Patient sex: F
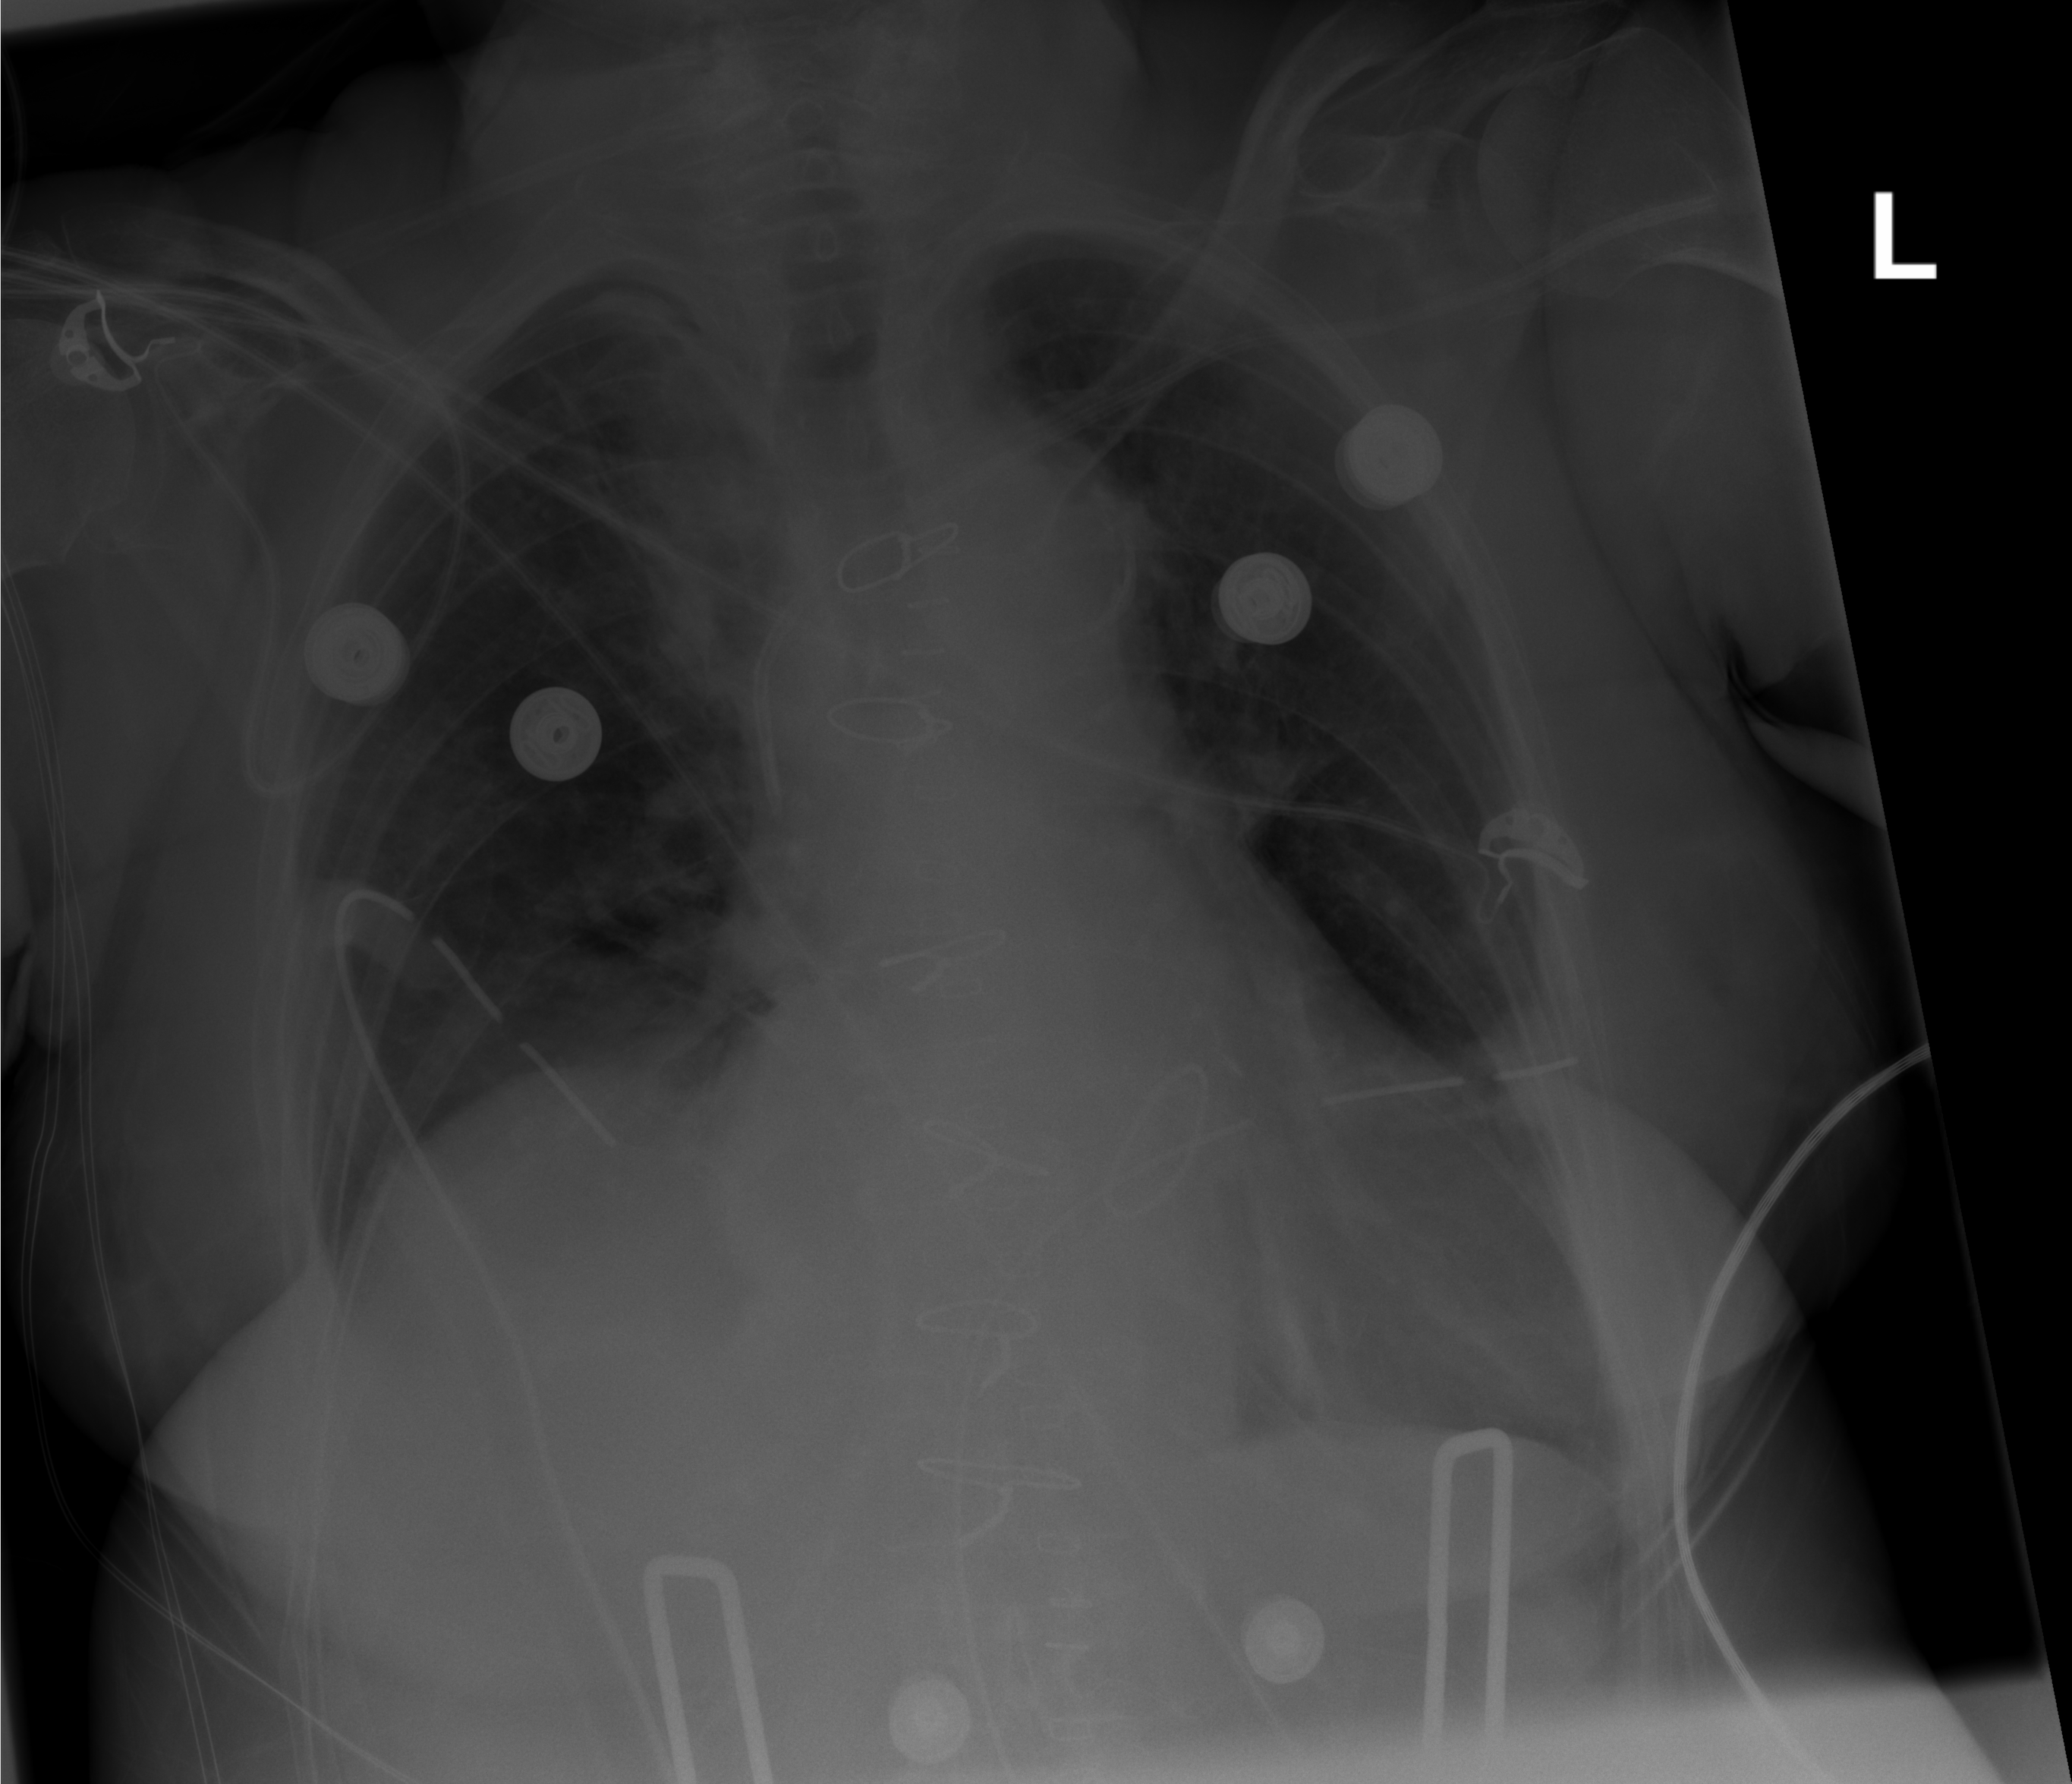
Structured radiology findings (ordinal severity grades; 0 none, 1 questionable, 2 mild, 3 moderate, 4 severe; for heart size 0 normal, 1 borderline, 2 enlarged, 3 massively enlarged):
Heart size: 0
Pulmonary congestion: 0
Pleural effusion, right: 1
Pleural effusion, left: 1
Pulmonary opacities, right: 2
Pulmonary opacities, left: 0
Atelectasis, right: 1
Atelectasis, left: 1